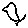
Label: bird